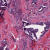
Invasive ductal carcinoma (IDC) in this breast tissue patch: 1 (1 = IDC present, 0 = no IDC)